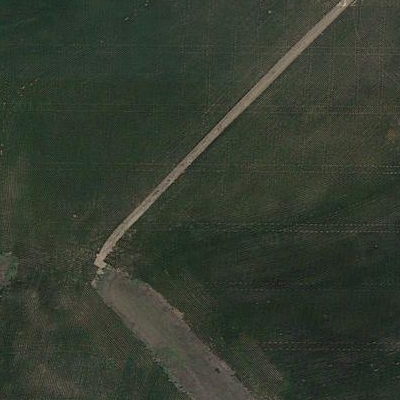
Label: bField